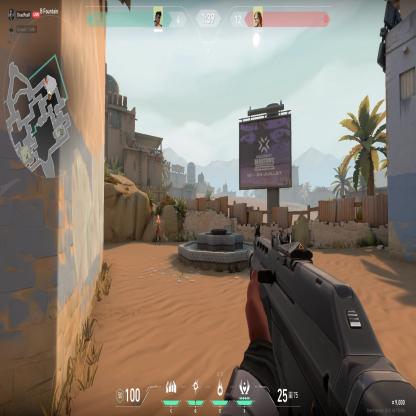
Label: enemy